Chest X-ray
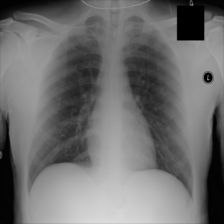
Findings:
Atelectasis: negative
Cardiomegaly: negative
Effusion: negative
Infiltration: negative
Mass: negative
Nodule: negative
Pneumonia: negative
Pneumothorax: negative
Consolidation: negative
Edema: negative
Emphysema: negative
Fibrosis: negative
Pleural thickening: negative
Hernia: negative